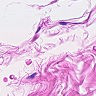
Metastatic tissue present: no